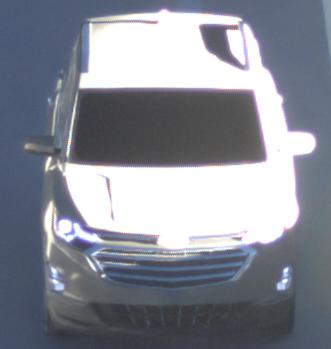
Make: Chevrolet
Model: Equinox
Detailed model: Gen. 2
Model produced from: 2015
Model produced until: 2017
Doors: 5
Color: gray
Road condition: dry road
Daytime: sunrise or sunset
Contrast: high contrast